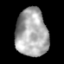
Tissue: lung
Cell type: Epithelial cells
Senescence score: 0.1769
Nuclear area (px): 1504
Mean DAPI intensity: 168.673